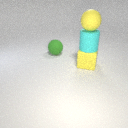
large yellow rubber cube below large cyan rubber cylinder